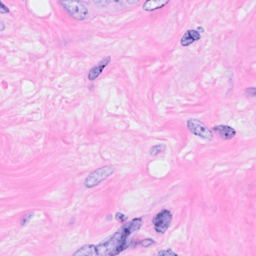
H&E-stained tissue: Breast